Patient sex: M
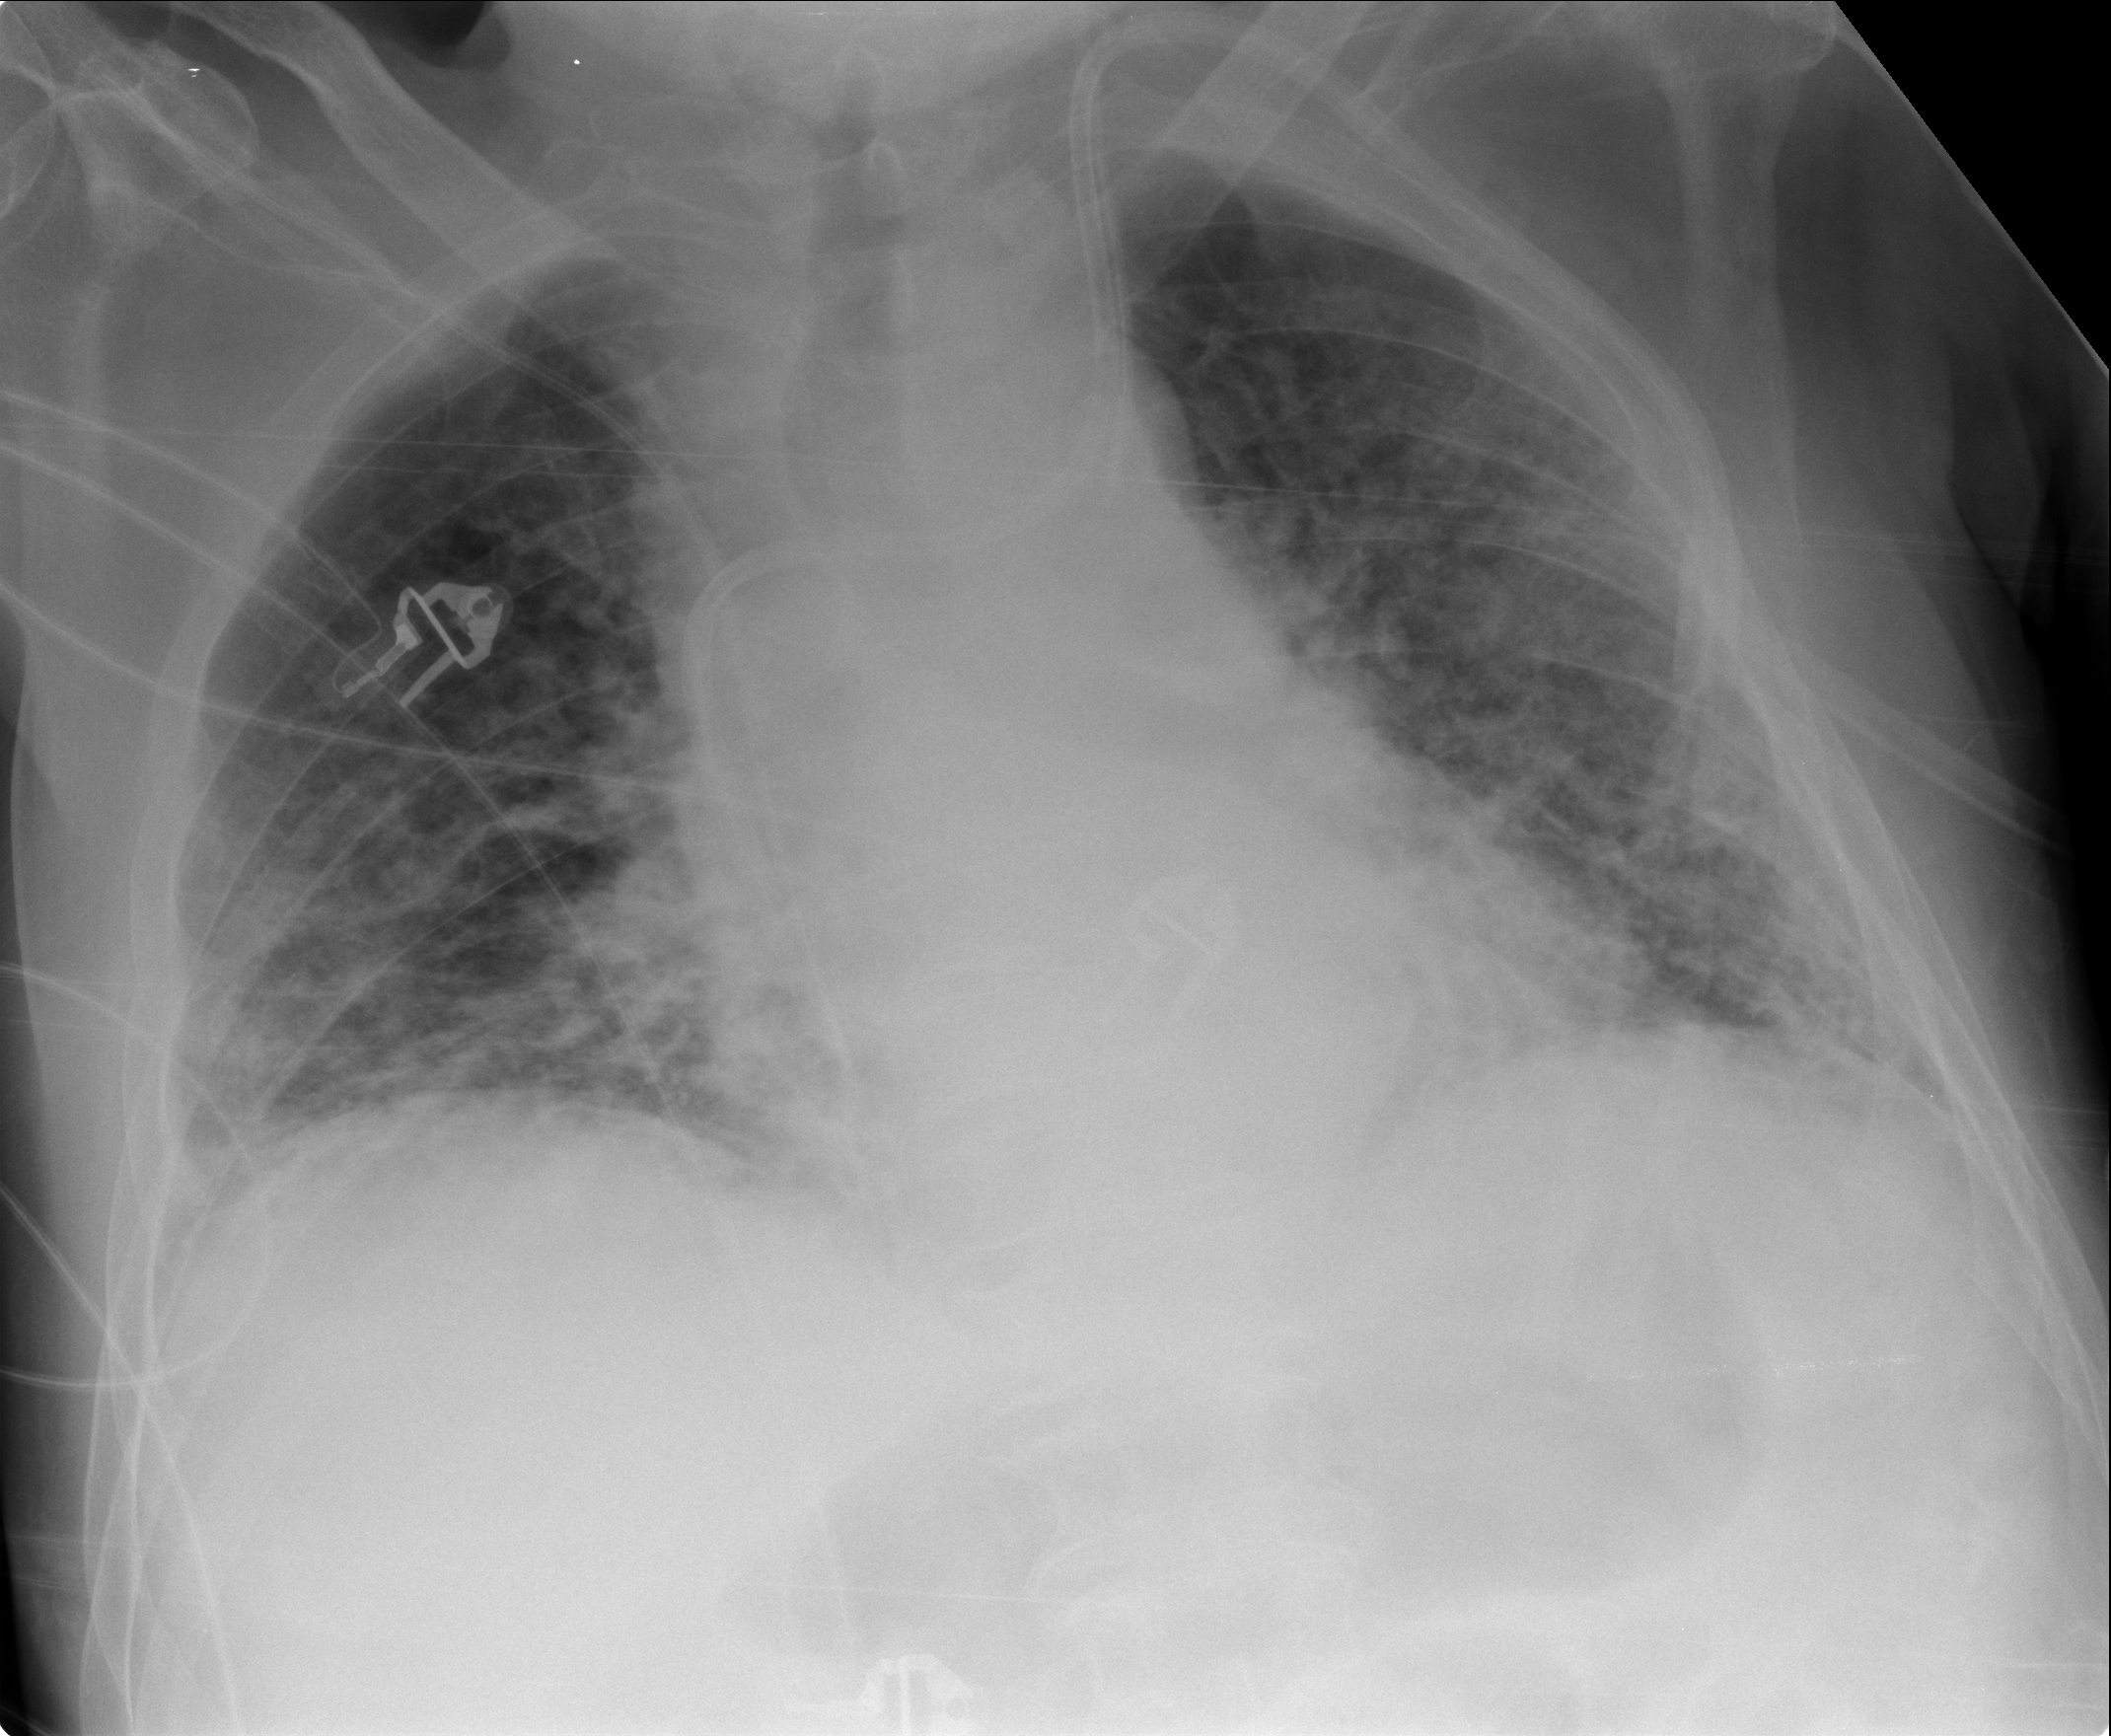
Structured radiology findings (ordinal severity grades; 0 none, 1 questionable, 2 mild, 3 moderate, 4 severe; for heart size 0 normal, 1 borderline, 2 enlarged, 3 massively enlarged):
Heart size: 1
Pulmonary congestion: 2
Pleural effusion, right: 0
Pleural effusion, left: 1
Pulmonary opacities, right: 3
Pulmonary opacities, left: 3
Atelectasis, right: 2
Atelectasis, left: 3